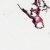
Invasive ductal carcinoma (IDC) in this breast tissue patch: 0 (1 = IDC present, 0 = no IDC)